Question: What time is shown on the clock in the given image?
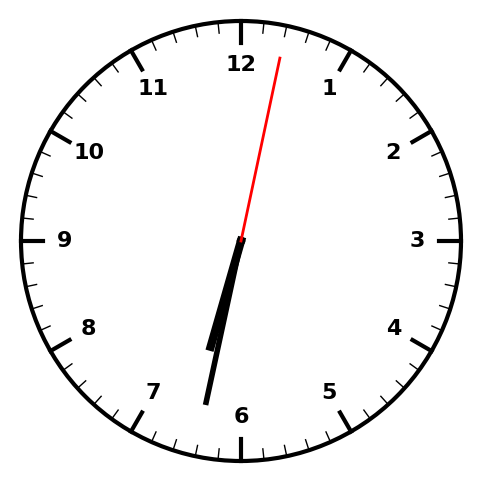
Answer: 06:32:02